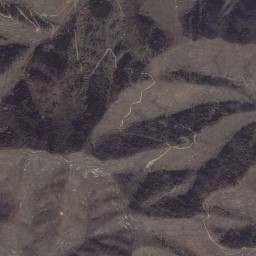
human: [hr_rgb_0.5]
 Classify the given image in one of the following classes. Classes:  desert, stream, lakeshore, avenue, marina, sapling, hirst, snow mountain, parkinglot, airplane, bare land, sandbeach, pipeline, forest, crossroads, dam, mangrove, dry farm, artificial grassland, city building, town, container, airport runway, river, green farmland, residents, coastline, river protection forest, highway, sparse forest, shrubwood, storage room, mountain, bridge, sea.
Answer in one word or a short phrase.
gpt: mountain